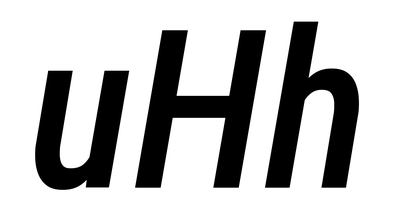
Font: Roboto-Italic_Condensed_Medium_Italic